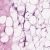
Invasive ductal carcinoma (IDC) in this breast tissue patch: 0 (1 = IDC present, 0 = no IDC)